Question: I have create a 'div' with css below:
'''
.inner-overlay {
width: 500px;
min-height: 200px;
height: 150px;
background: white;
position: absolute;
margin: auto;
z-index: 1301;
top: 0;
bottom: 0;
left: 0;
right: 0;
border: 3px solid rgba(56, 93, 138, 1.0);
display: none;
}
'''
And the 'div' included the form with css:
'''
.reportTable {
width: 460px;
margin: auto;
}
.reportTable tr td:nth-child(1) {
width: 20px;
}
.reportTable tr td:nth-child(2) {
width: 400px;
white-space: normal;
}
'''
For the 'div' and the 'form':
'''
<div class="inner-overlay" style="display: block;">
<form class="reportForm">
<table class="reportTable">
<tbody>
<tr>
<td colspan="2">Please Choose A Reason From Below:</td>
</tr>
<tr>
<td><input type="radio" name="reportID" value="1"></td>
<td>There is/are course work content or answer.</td>
</tr>
<tr>
<td><input type="radio" name="reportID" value="2"></td>
<td>The content is not related to academic.</td>
</tr>
<tr>
<td><input type="radio" name="reportID" value="3"></td>
<td>There is/are suspicious file uploaded.</td>
</tr>
<tr>
<td><input type="radio" name="reportID" value="4"></td>
<td>asdasdasdasd</td>
</tr>
<tr>
<td><input type="radio" name="reportID" value="5"></td>
<td>asdasfasfffffffffffffffffffffffffffffffffffffffffffffffffffffffffffffffffffffffffffffffffffffffffffffffffffffffffffffffffffffffffffffffff</td>
</tr>
<tr>
<td>&nbsp;</td>
<td><span id="submitReport" onclick="javascript: submitReport(&quot;notes&quot;, &quot;29&quot;)">Submit</span> <span id="cancelReport" onclick="javascript: $(&quot;.overlay&quot;).hide(); $(&quot;.inner-overlay&quot;).hide();">Cancel</span></td>
</tr>
</tbody></table>
</form>
</div>
'''
The image below is the design of my table. But the 'white-space' is not working as it should be.

Is there anything I missed out?
EDIT :
1. Added the HTML code.
2. Uploaded to jsfiddle.
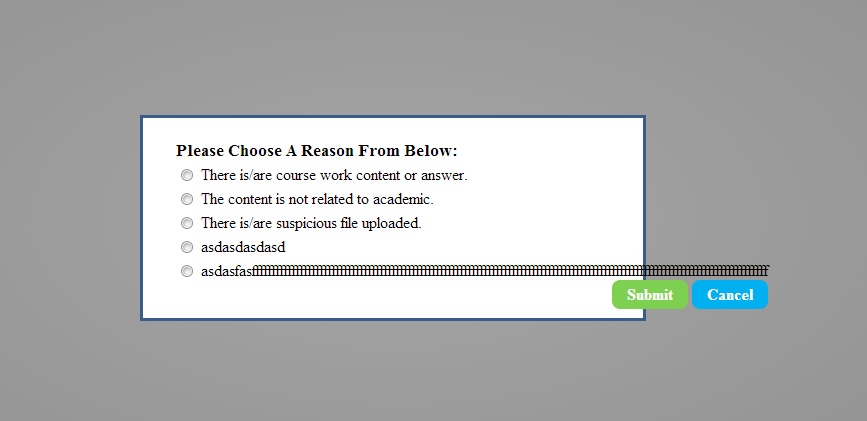
Answer: If you add the 'word-break:break-all;' rule to your cell it should work:
'''
.reportTable tr td:nth-child(2) {
width: 400px;
white-space: normal;
word-break:break-all;
}
'''
<URL>